高二 · 变换几何
如图所示, 在 $\triangle A B C$ 中, 点 $O$ 是 $B C$ 的中点. 过点 $O$ 的直线分别交 $A B$ 的延长线, $A C$ 于不同的两点 $M, N$. 若 $\overrightarrow{A B}=m \overrightarrow{A M}, \overrightarrow{A C}=n \overrightarrow{A N}$, 则 $m+n$ 的值为( )

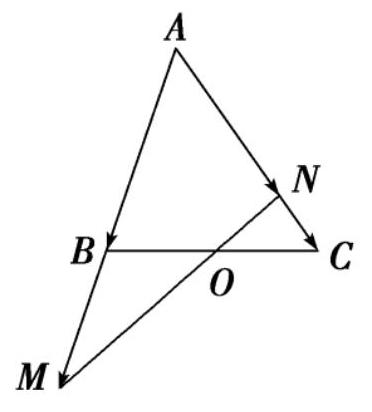
A. 1
B. $\frac{3}{2}$
C. $\frac{1}{2}$
D. 2
答案: D
解析: 连接 $A O$ (图略), $\overrightarrow{A O}=\frac{1}{2}(\overrightarrow{A B}+\overrightarrow{A C})=\frac{m}{2} \overrightarrow{A M}+\frac{n}{2} \overrightarrow{A N}, \because M, O, N$ 三点共线， $: \frac{m}{2}+\frac{n}{2}=1$ ， $\therefore m+n=2$.